Question: When Gradle compiling react-native-gmaps package it gives error
A problem occurred configuring project ':app'.
> Cannot evaluate module react-native-gmaps : Configuration with name 'default' not found.

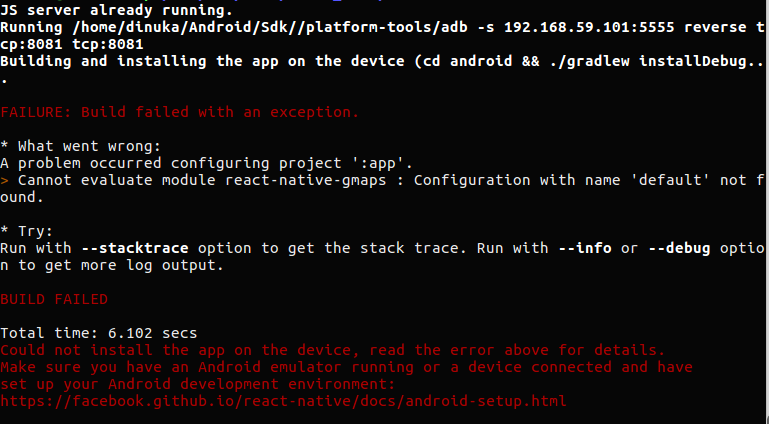
Answer: This is a problem with the project settings.gradle file project dir location,
It should be correctly pointed to the project building directory,
eg.,
'''
project(':react-native-gmaps').projectDir = new File(rootProject.projectDir, '../node_modules/react-native-gmaps/android/app')
'''